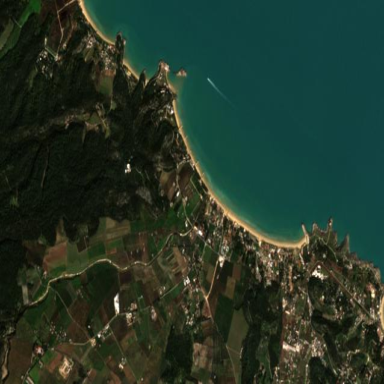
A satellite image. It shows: Beautiful beach with natural surroundings.